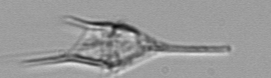
Label: Tripos_lineatus